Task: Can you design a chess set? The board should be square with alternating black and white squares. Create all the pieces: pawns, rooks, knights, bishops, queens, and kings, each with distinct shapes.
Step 2145:
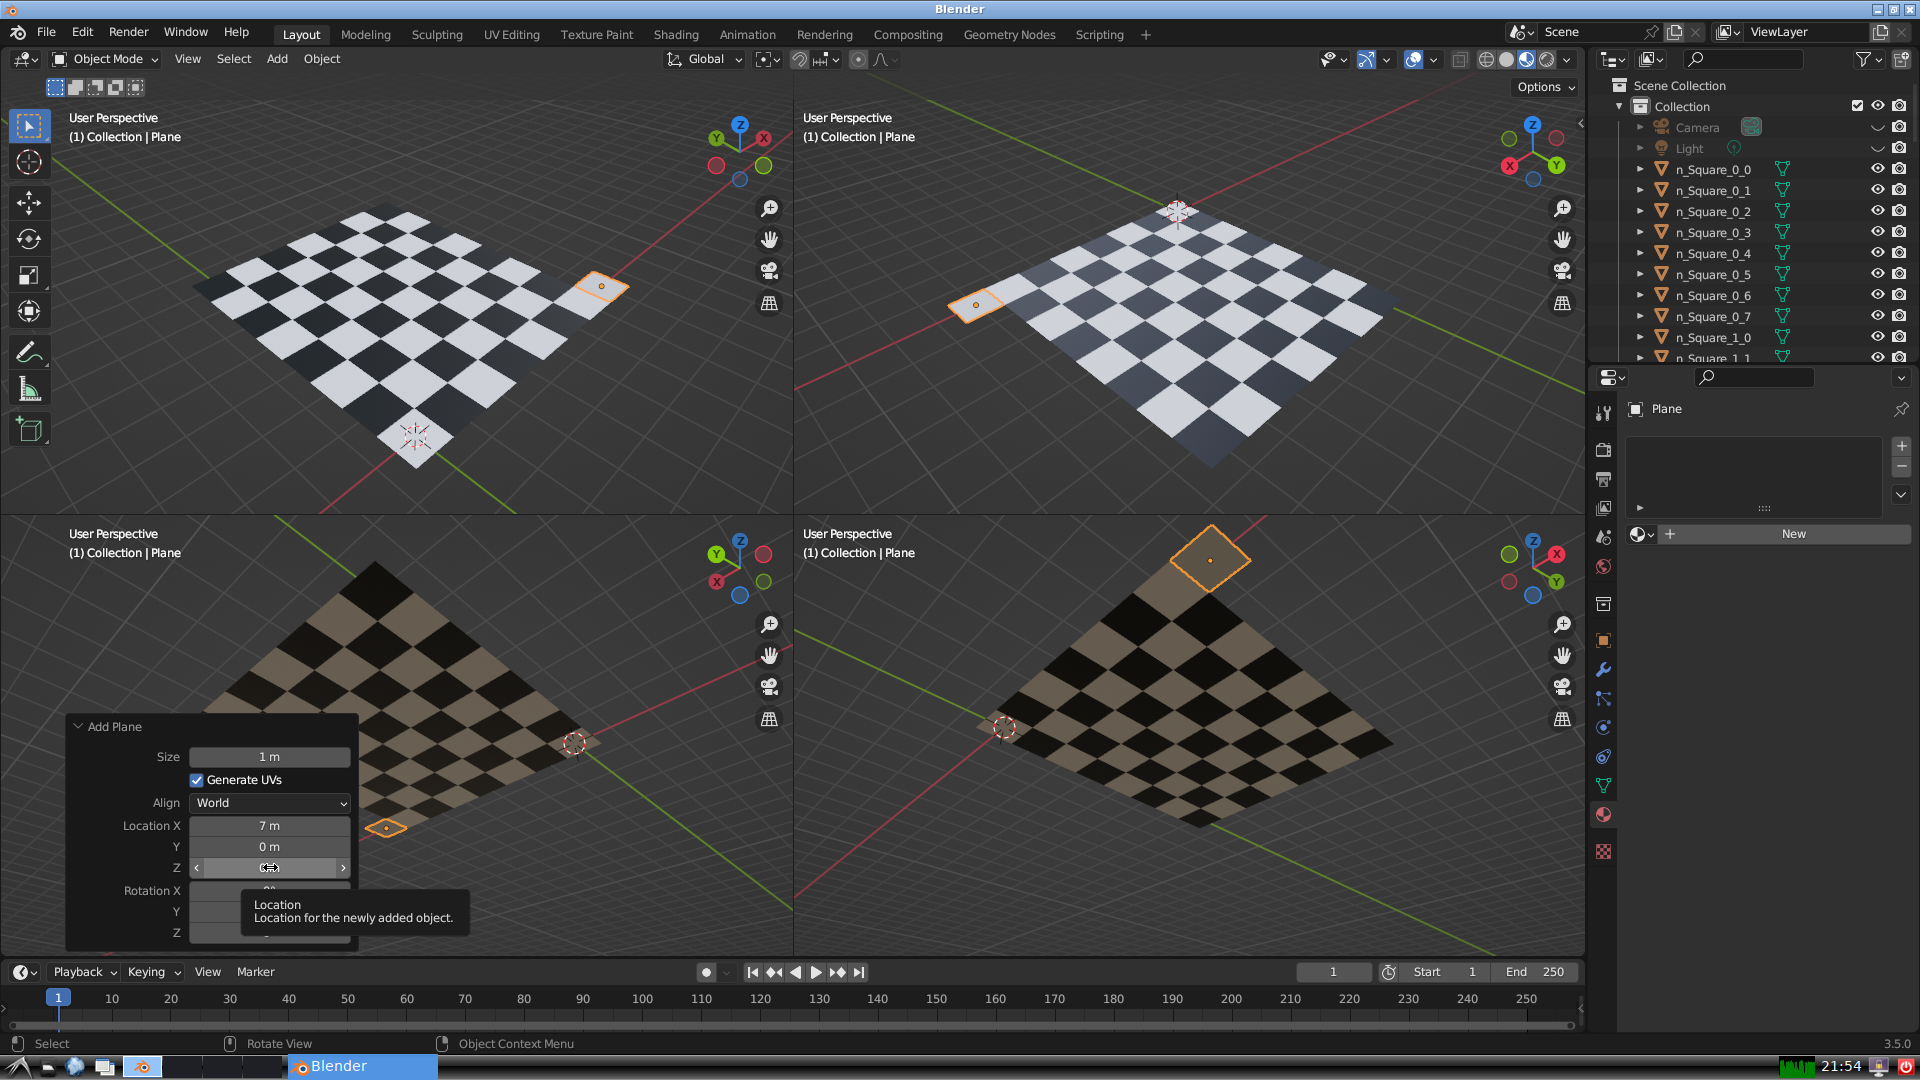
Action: click: no